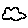
Label: cloud